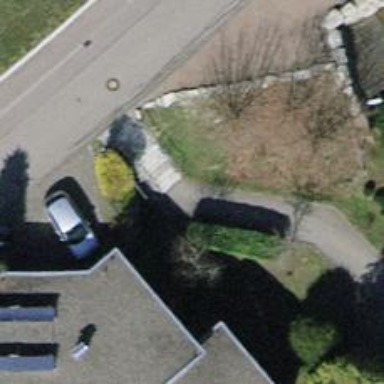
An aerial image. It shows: Set of steps on the road.